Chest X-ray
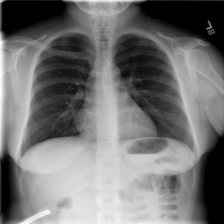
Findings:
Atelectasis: negative
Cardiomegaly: negative
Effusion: negative
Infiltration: negative
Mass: negative
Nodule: negative
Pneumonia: negative
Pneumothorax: negative
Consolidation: negative
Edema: negative
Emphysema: negative
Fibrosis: negative
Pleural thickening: negative
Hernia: negative